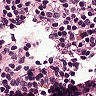
Metastatic tissue present: no